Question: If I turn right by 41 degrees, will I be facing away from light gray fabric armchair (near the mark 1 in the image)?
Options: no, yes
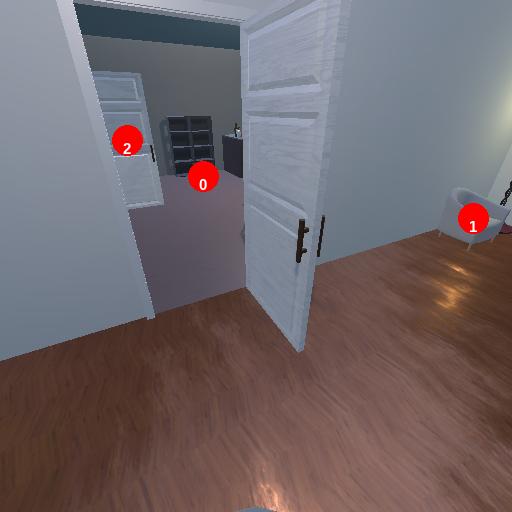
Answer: no